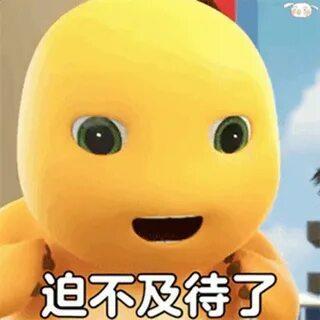
Label: nailong